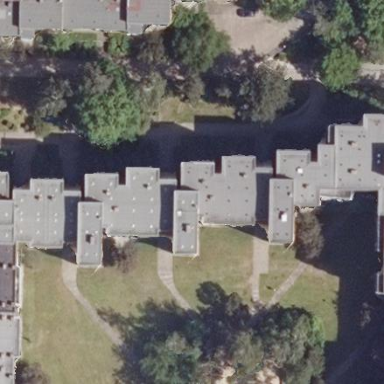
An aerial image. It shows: Flat-roofed apartment building.